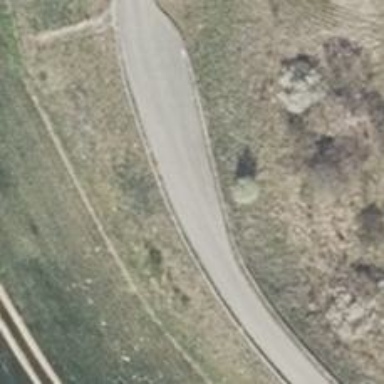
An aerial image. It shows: Track with concrete surface lanes and grade 1 tracktype. It has embankment.